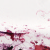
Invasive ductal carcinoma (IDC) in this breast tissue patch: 0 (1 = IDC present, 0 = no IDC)